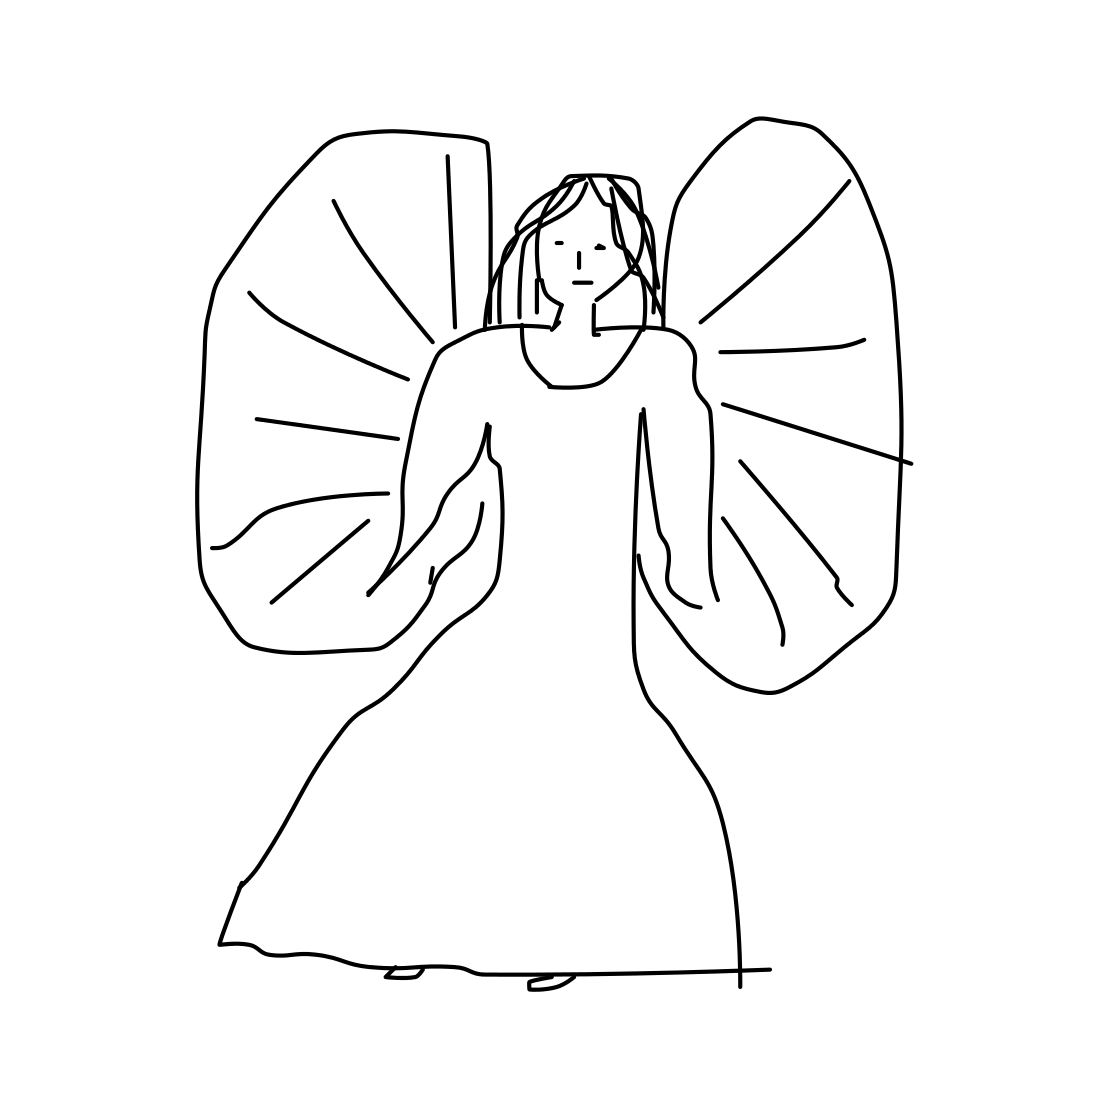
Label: angel